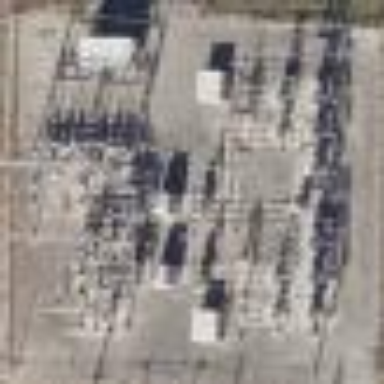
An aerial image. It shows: Industrial substation surrounded by fence.